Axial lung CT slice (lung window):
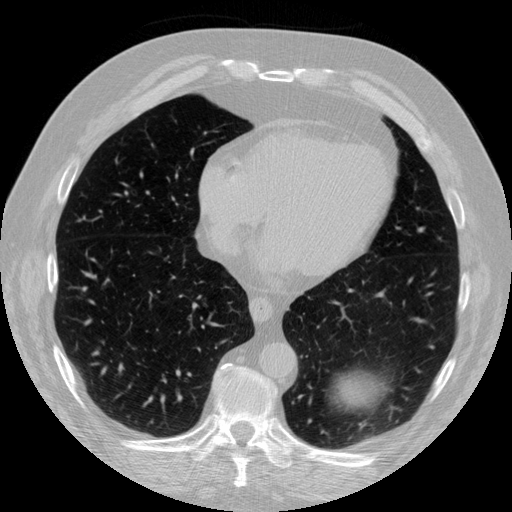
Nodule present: no